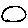
Label: circle